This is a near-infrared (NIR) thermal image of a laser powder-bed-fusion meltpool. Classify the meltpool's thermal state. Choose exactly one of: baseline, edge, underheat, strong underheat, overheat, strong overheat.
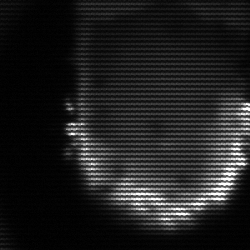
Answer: baseline